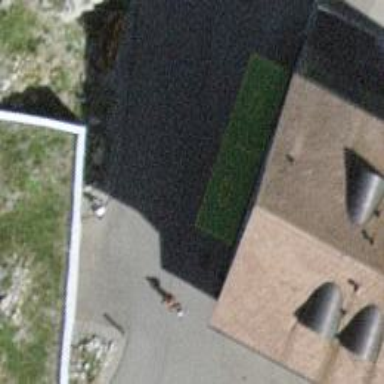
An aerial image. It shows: Charging station.